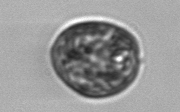
Label: Prorocentrum